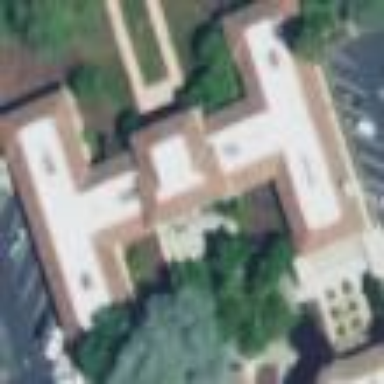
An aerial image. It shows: Hospital building.